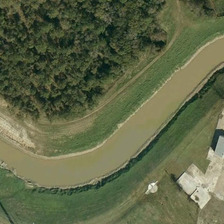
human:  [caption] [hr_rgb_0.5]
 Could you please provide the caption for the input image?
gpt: many green trees are in one side of a curved yellow river .

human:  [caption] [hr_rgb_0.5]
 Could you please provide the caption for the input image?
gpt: many green trees are in one side of a curved yellow river .

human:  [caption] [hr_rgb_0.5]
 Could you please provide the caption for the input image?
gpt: many green trees are in one side of a curved yellow river .

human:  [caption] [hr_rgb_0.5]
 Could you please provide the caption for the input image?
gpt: many green trees are in one side of a curved yellow river .

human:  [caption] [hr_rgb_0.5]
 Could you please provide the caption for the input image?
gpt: many green trees are in one side of a curved yellow river .